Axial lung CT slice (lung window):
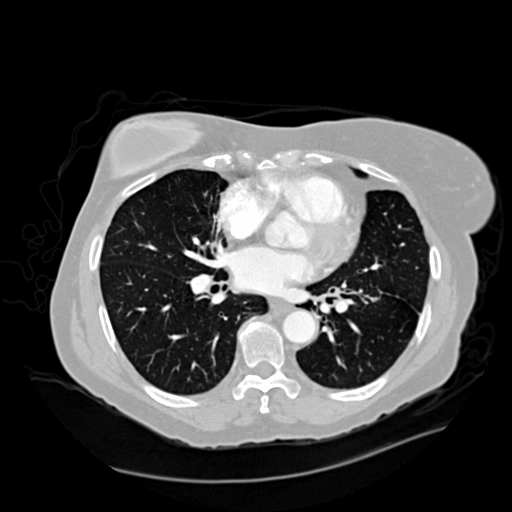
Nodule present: no